Question: I am doing some image processing and I needed to reduce the number of colors of an image. I found that 'rgb2ind' could do that and wrote the following snippet:
'''
clc
clear all
[X,map] = rgb2ind(RGB,6,'nodither');
X = rgb2ind(RGB, map);
rgb=ind2rgb(X,map);
rgb_uint8=uint8(rgb*255+0.5);
imshow(rgb_uint8);
'''
But the output looks like this and I doubt there are only 6 colors in it.

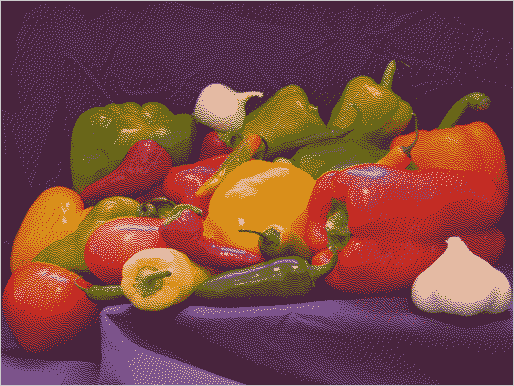
Answer: It may perceptually look like there is more than 6 colours, but there is truly 6 colours. If you take a look at your 'map' variable, it will be a 6 x 3 matrix. Each row contains a colour that you want to quantize your image to.
To double check, convert this image into a grayscale image, then do a histogram of this image. If 'rgb2ind' worked, you should only see 6 spikes in the histogram.
BTW, to be able to reconstruct your problem, you used the 'peppers.png' image that is built-in to MATLAB's system path. As such, this is what I did to describe what I'm talking about:
'''
RGB = imread('peppers.png');
%// Your code
[X,map] = rgb2ind(RGB,6,'nodither');
X = rgb2ind(RGB, map);
rgb=ind2rgb(X,map);
rgb_uint8=uint8(rgb*255+0.5);
imshow(rgb_uint8);
%// My code - Double check colour distribution
figure;
imhist(rgb2gray(rgb_uint8));
axis tight;
'''
This is the figure I get:

As you can see, there are 6 spikes in our histogram. If there are truly 6 unique colours when you ran your code, then there should be an equivalent of 6 equivalent grayscale intensities when you convert the image into grayscale, and the histogram above verifies our findings.
As such, you are quantizing your image to 6 colours, but it doesn't look like it due to quantization noise of your image.